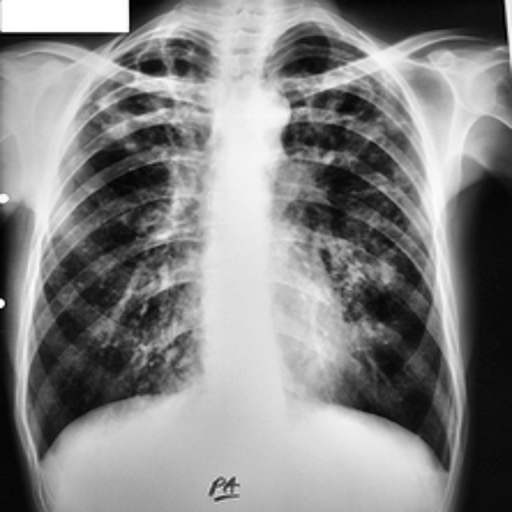
Finding: TUBERCULOSIS